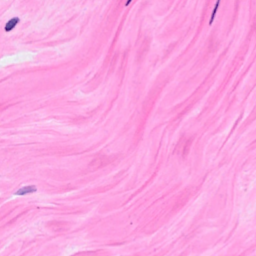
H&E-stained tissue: Breast